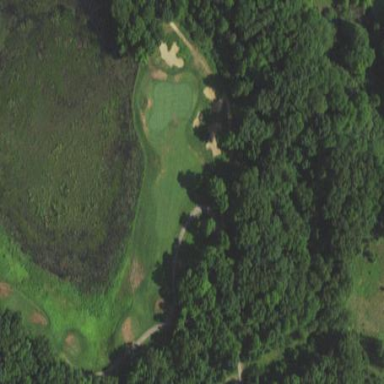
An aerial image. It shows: Area of rough grass used for golf.